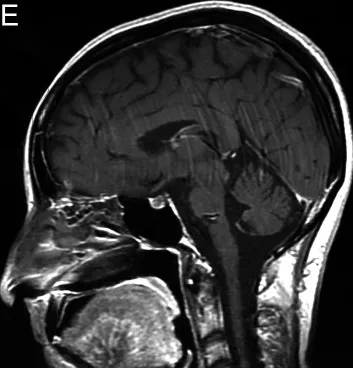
MRI study of the patient's metastatic lesion. MRI with contrast at 10 years (E-F) after the original craniotomy showed no signs of recurrent disease. Used with permission from Barrow Neurological Institute, Phoenix, Arizona.
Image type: radiology (mri)